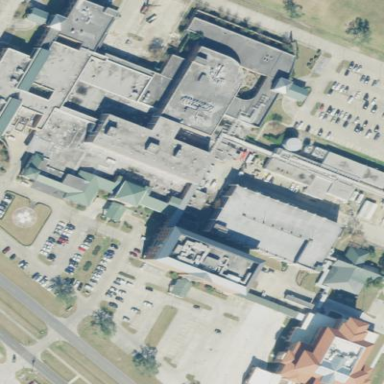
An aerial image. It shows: Hospital.